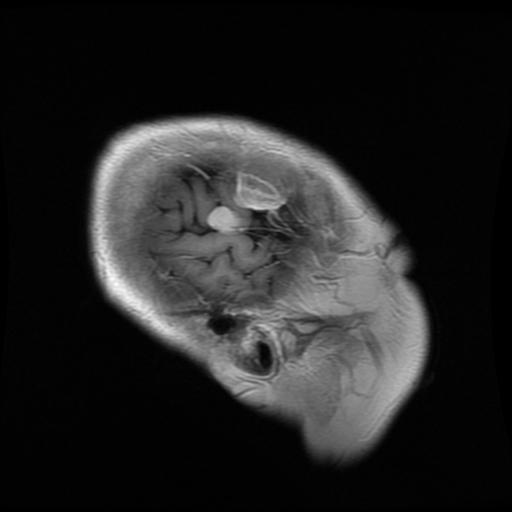
Label: meningioma